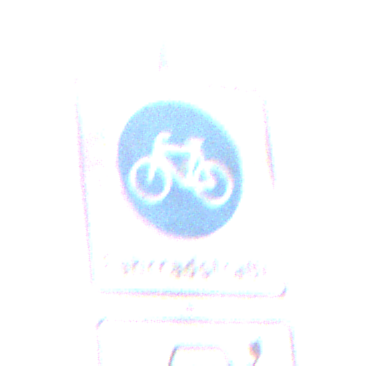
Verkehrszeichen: BeginnFahrradstrasse
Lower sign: MehrspurigeFahrzeugeFrei11
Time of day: MorningAfternoon
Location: Outdoor (Urban)
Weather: PartlyCloudy
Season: NotSpecified
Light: Natural